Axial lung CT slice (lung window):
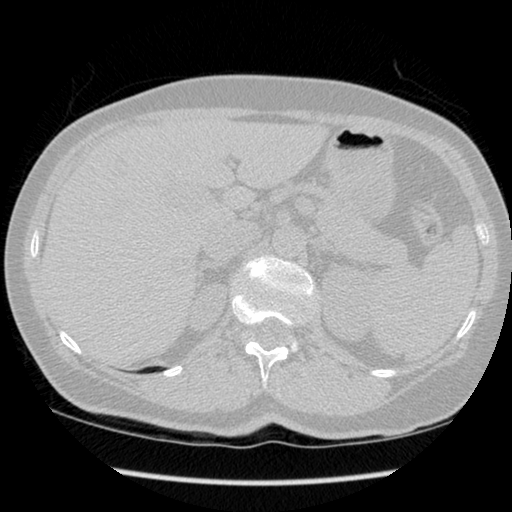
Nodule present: no